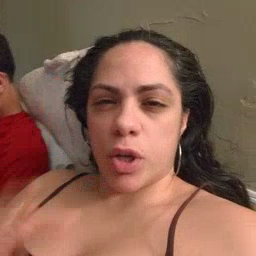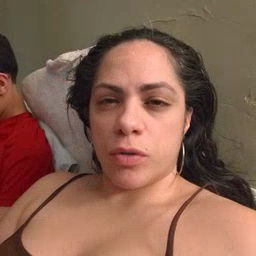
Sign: underwear